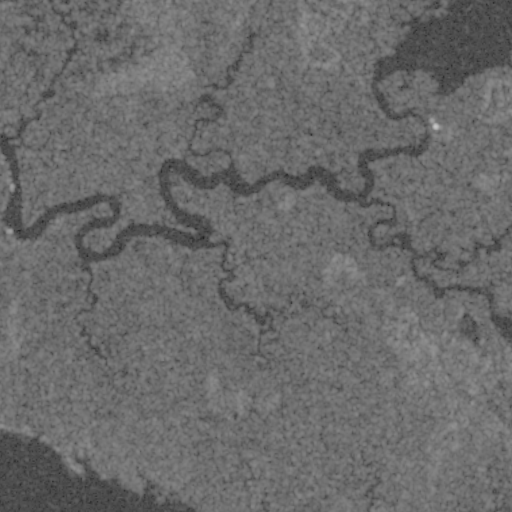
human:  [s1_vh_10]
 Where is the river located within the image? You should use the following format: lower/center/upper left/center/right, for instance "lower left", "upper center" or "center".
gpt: The river is located in the upper of the image.
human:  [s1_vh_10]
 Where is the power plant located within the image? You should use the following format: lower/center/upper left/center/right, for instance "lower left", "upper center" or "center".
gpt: There is no power plant in the image.

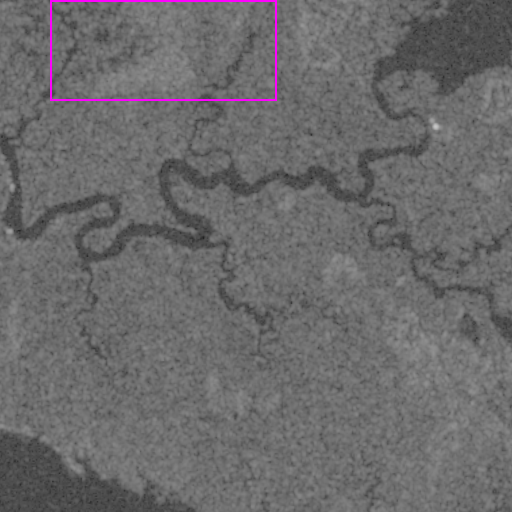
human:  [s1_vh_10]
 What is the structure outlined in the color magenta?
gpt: The structure outlined in magenta is a crop field.
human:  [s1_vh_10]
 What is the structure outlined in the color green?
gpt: There is no green outline.